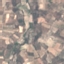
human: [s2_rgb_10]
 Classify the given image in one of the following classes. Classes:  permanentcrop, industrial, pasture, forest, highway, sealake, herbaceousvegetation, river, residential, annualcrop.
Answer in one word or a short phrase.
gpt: PermanentCrop